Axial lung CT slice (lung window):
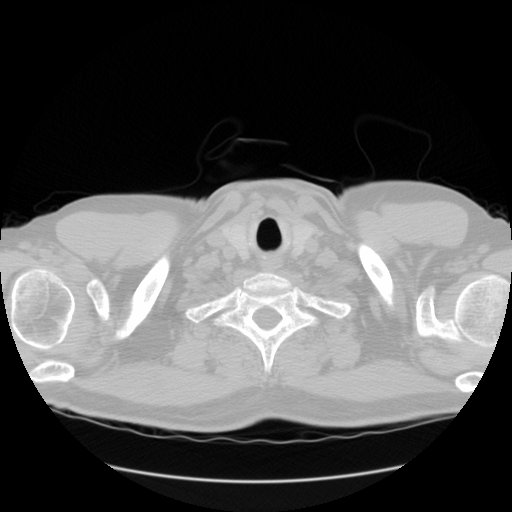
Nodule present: no